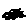
Label: hexagon